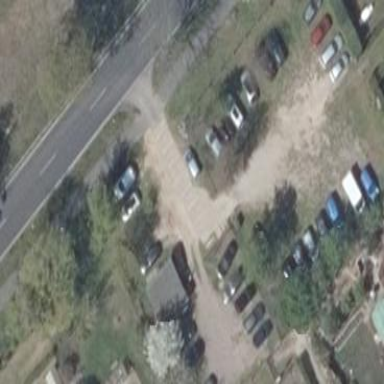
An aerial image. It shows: Parking area.